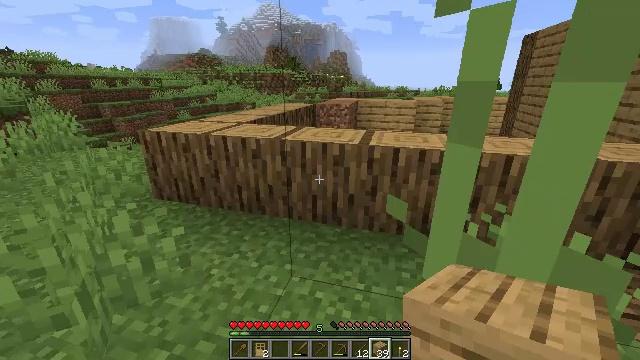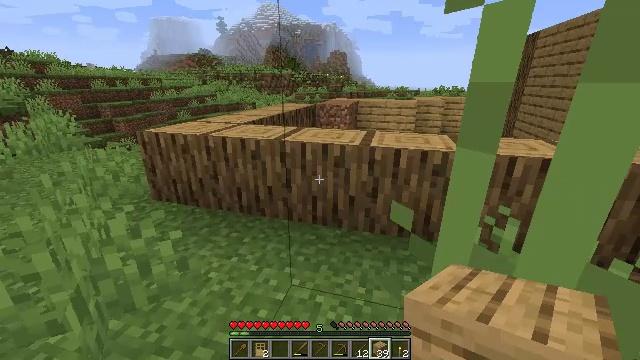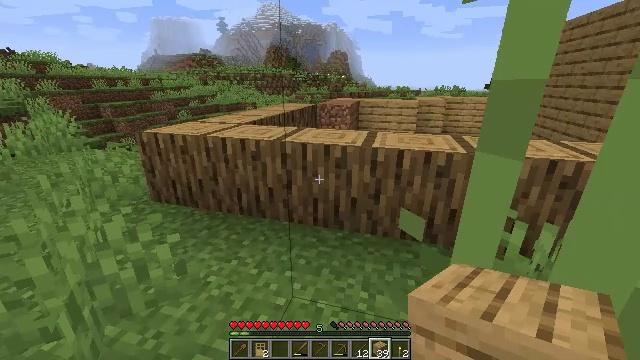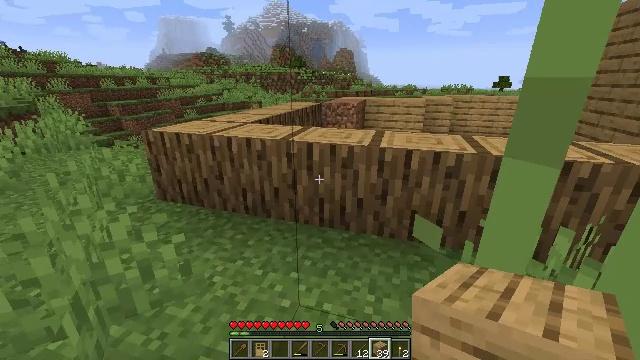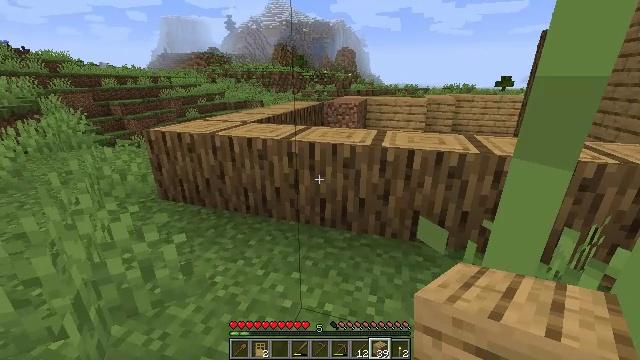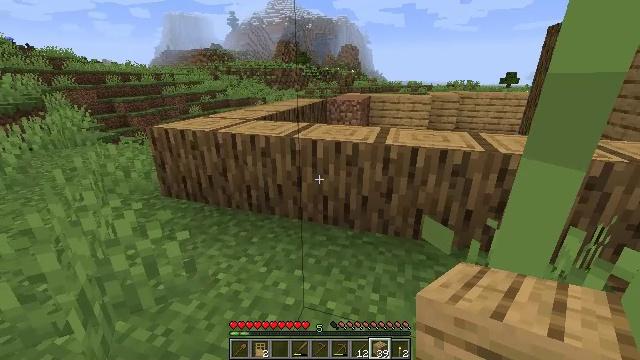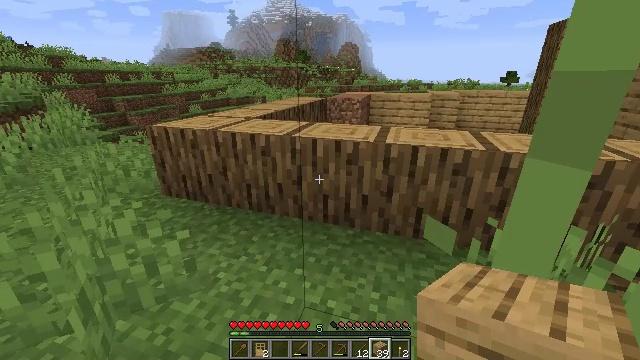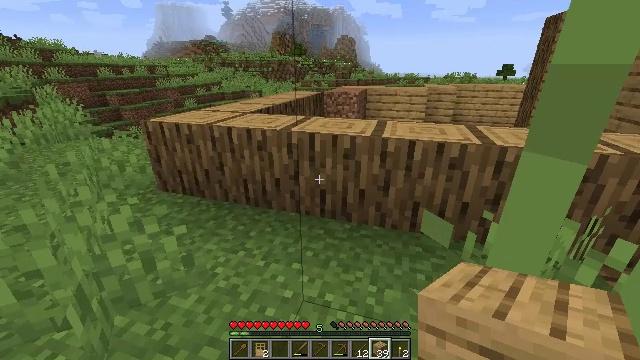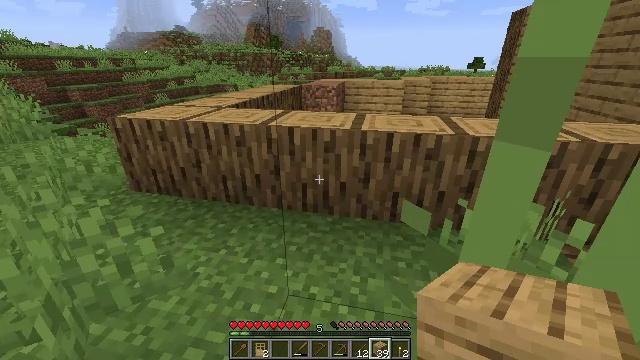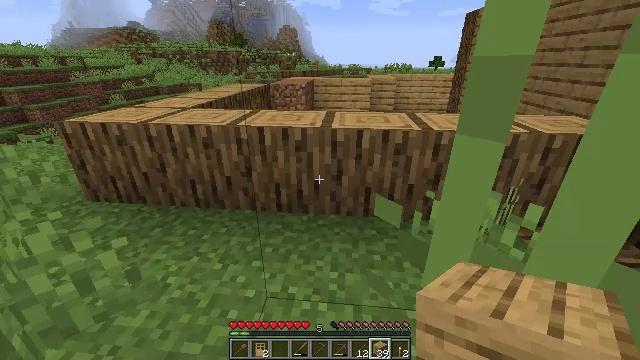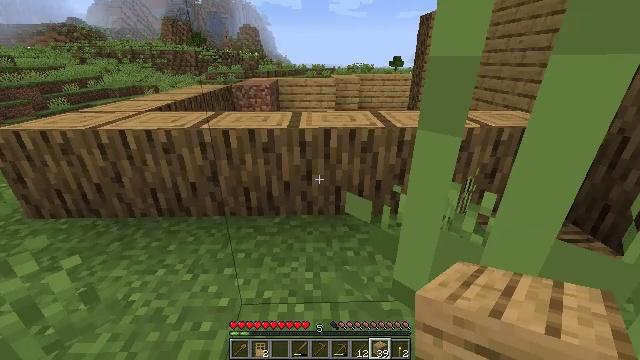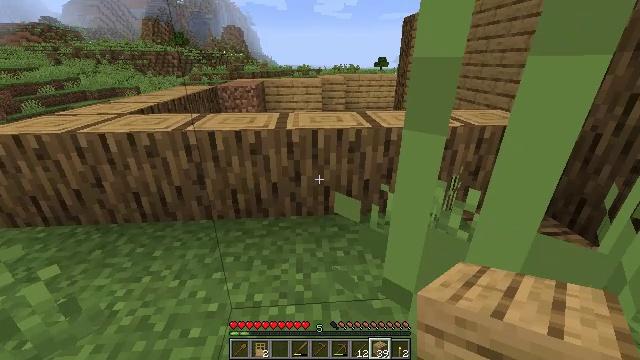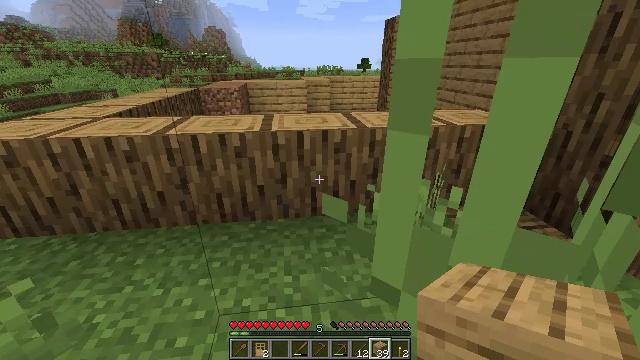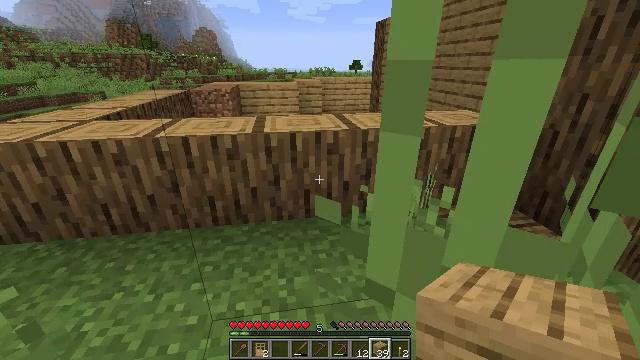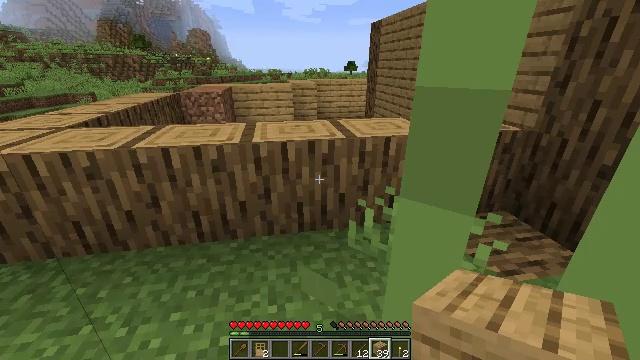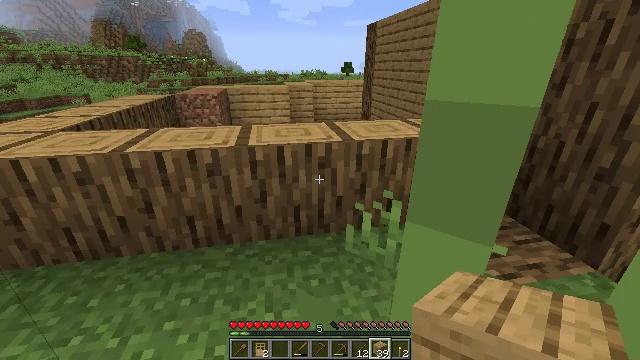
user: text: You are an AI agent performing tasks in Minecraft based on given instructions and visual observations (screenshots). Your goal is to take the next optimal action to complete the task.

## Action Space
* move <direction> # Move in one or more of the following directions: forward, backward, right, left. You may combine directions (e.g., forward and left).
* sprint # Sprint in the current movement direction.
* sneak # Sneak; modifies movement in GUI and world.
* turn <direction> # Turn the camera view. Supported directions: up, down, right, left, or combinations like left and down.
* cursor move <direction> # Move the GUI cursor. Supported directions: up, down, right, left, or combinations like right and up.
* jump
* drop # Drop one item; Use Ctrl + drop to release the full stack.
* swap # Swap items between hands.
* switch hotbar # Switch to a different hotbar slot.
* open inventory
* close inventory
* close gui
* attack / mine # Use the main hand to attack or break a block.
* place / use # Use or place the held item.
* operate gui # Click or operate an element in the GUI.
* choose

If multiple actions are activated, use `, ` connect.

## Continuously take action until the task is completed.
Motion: motion action
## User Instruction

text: Gather oak logs from trees.
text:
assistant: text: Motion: no_op
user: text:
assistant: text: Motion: no_op
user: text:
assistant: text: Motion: turn left
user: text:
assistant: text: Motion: no_op
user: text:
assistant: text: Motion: no_op
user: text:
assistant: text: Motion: no_op
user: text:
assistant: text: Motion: turn down
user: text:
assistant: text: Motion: turn right and down
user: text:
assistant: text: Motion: turn right
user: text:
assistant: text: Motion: turn right
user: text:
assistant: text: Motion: turn right
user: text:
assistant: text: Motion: turn right
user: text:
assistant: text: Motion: move forward, turn right
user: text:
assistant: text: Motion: move forward, turn right
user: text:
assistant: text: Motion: move forward
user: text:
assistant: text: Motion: move forward
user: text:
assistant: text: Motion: move forward
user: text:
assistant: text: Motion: move forward
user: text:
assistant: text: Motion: move forward
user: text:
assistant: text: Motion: move forward
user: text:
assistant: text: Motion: move forward
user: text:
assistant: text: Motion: move forward, turn right and down
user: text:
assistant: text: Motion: move forward, turn right and down
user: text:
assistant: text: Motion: move forward, turn right
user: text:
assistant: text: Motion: move forward, turn right and down
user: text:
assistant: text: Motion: turn left and up
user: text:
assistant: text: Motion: turn left and up
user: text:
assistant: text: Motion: no_op
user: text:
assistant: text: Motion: no_op
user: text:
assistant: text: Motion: turn left and up